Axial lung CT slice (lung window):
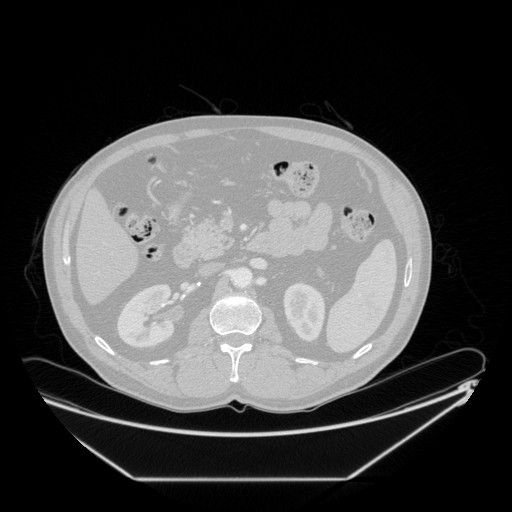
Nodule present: no